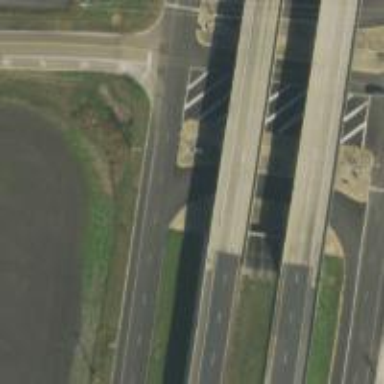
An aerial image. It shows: Secondary link road with turnaround junction.